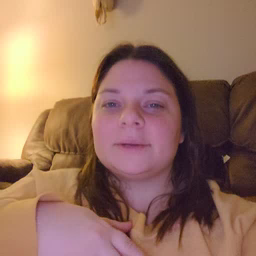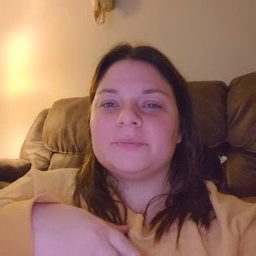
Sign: cheek